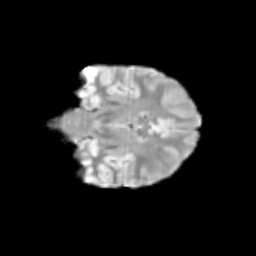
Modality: T2w
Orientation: coronal
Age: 11
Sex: female
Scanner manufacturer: siemens
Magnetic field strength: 3 T
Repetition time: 3.8 s
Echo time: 0.07 s